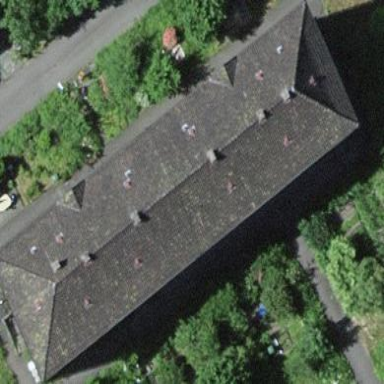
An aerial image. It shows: Hipped roof on apartment building.